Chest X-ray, PA view. Patient: 56 years old, sex F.
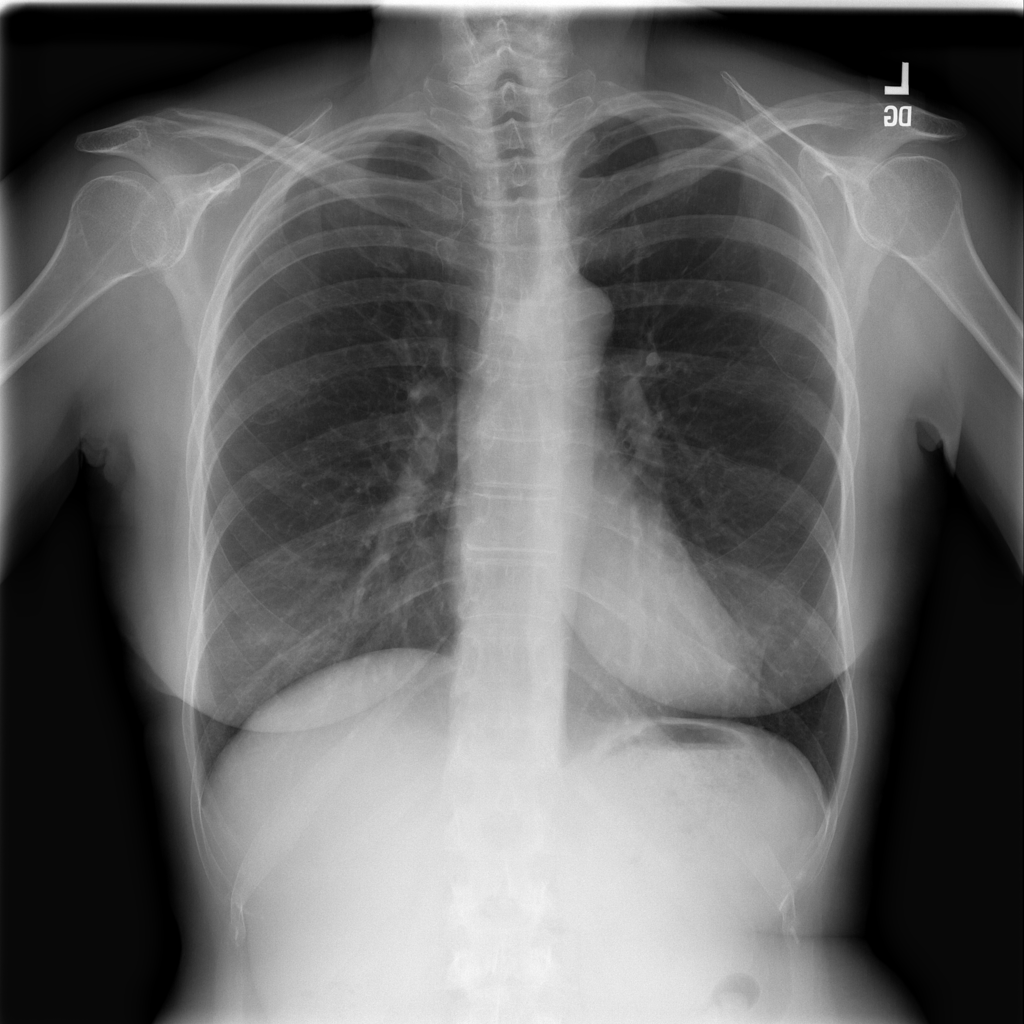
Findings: No Finding